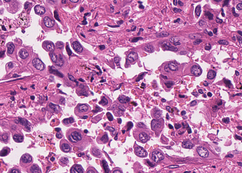
Tumor epithelial tissue: yes
Tumor-associated stroma tissue: yes
Normal tissue: no